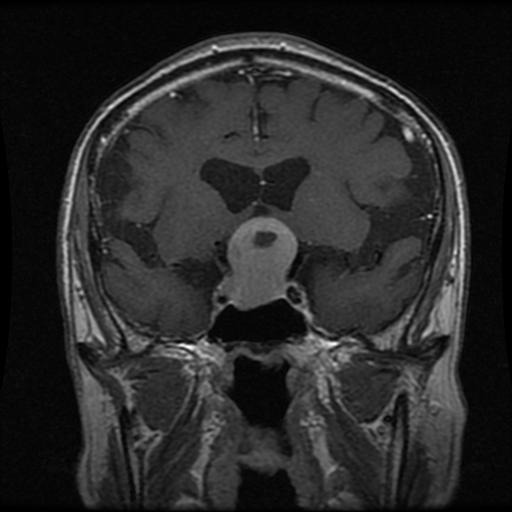
Label: pituitary